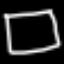
Label: square